Field crop: maize
Growth stage: 2
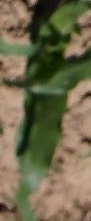
Species: maize